Question: I have a small Sinatra app:
'''
get '/' do
# the first two lines are lifted directly from our previous script
url = "http://www.nba.com/"
data = Nokogiri::HTML(open(url))
# this line has only be adjusted slightly with the inclusion of an ampersand
# before concerts. This creates an instance variable that can be referenced
# in our display logic (view).
@headlines = data.css('#nbaAssistSkip')
@top_stories = data.css('#nbaAssistSkip')
# this tells sinatra to render the Embedded Ruby template /views/shows.erb
erb :shows
end
'''
'''
<!DOCTYPE HTML>
<html lang="en-US">
<head>
<meta charset="UTF-8">
<title>Nokogiri App</title>
</head>
<body>
<div>
<h2><%= @headlines %></h2>
<p><%= @top_stories %></p>
</div>
</body>
</html>
'''
I'm new to Nokogiri, and I was wondering how I can extract the text from the links within '.nbaBreakingNews' div (e.g. Live on NBA...):

And display them in my template.
(Right now, I only know how to extract text from html tags with classes and IDs).
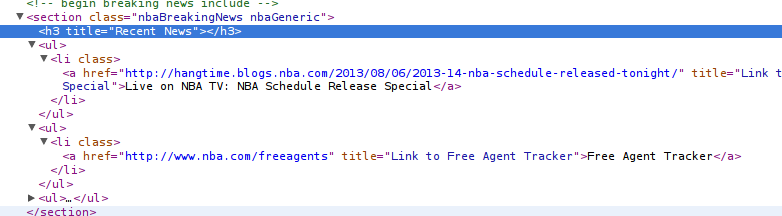
Answer: The 'a' elements in those sections would be:
'''
data.css('.nbaBreakingNewscv a')
'''
That means any 'a' element that descends from an element with class 'nbaBreakingNewscv'. To show the text of those 'a' elements you would do:
'''
data.css('.nbaBreakingNewscv a').each do |a|
puts a.text
end
'''